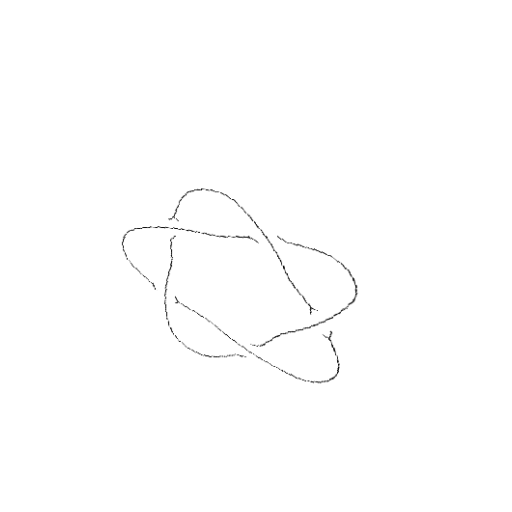
Crossing number: 5